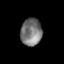
Tissue: prostate
Cell type: B cells
Senescence score: 0.7895
Nuclear area (px): 564
Mean DAPI intensity: 118.715